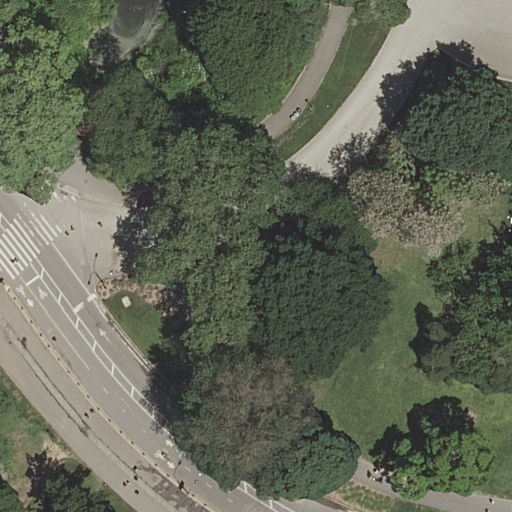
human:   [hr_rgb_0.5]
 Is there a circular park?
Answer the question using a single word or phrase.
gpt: no

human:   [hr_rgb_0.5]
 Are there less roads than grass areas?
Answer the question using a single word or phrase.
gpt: no

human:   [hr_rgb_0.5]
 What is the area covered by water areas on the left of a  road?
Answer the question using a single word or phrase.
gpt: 190m2

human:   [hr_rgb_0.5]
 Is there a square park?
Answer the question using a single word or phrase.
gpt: no

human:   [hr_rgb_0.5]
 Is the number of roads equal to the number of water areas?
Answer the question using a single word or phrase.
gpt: no

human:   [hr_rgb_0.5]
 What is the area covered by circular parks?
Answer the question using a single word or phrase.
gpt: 0m2

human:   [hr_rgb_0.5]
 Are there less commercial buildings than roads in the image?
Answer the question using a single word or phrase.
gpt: yes

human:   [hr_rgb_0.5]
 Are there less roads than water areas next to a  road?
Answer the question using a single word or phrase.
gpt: no

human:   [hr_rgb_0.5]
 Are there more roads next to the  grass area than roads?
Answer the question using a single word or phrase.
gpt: no

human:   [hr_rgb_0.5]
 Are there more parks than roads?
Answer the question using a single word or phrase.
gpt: no

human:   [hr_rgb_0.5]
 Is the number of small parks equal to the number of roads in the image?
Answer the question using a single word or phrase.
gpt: no

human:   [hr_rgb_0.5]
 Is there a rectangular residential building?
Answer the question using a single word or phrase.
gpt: no

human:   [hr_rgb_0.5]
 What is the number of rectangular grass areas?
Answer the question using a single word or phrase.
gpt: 1

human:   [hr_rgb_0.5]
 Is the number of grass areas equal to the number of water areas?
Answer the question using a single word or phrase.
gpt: yes

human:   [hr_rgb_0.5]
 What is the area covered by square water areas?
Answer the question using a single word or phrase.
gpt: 0m2

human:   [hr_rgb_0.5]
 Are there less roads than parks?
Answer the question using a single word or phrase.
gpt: no

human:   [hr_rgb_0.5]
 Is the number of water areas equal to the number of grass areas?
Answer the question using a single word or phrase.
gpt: yes

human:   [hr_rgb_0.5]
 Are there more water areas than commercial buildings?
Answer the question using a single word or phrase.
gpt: yes

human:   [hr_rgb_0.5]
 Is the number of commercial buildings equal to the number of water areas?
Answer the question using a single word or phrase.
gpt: no

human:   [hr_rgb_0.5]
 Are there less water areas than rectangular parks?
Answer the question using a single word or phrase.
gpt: no

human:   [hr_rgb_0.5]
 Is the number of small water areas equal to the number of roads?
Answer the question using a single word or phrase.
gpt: no

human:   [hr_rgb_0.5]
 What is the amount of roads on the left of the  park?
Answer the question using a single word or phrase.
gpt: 9

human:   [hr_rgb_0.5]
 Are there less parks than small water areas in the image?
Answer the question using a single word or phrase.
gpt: no

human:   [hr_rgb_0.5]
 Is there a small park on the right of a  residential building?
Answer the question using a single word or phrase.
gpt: no

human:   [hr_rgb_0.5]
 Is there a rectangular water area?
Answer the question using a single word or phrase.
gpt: no

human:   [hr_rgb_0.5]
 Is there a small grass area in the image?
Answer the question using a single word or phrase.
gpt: yes

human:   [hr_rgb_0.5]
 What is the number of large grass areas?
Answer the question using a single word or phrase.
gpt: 0

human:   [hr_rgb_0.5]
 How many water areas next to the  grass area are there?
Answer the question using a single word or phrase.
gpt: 1

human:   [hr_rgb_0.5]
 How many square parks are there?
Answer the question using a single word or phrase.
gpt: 0

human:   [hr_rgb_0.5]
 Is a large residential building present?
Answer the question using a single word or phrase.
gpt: no

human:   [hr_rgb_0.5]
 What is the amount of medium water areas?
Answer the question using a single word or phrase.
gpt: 1

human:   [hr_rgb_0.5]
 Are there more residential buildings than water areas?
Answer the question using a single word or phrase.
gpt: no

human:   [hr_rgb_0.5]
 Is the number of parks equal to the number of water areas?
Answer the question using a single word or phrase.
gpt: yes

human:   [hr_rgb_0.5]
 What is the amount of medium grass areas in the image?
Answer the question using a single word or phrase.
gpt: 0

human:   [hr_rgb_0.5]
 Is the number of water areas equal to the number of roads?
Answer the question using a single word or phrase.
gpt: no

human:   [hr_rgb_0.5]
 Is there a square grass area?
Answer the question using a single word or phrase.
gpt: no